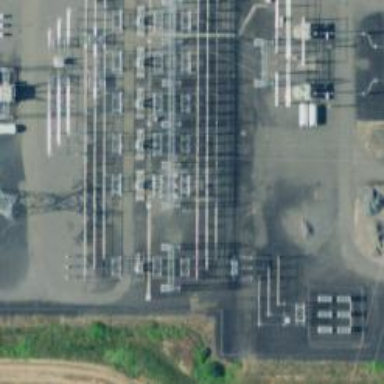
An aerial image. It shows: Outdoor power switch.